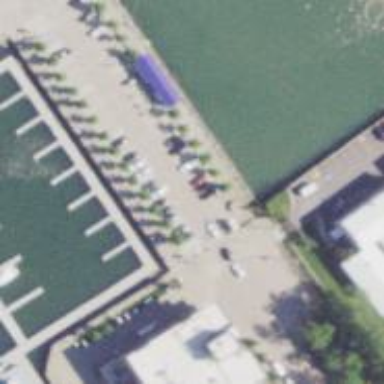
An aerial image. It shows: Man-made pier.